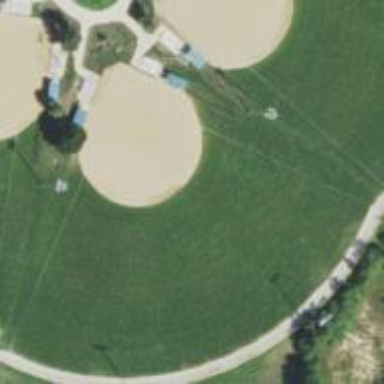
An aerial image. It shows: Baseball pitch for leisure land.